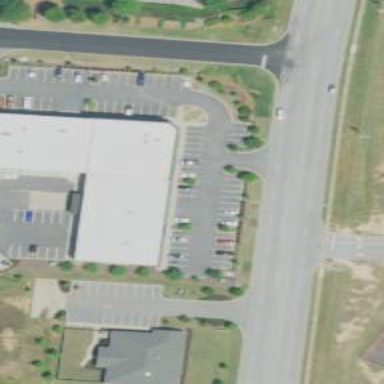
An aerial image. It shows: Commercial building.